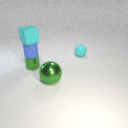
small cyan rubber cube above small green metal cylinder